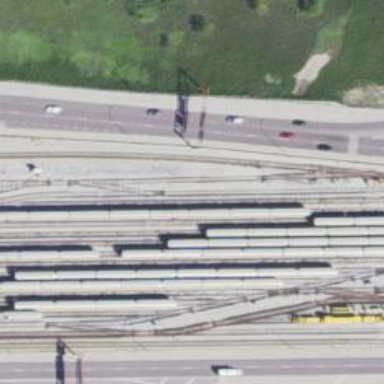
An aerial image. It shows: Electrified rail in service yard.